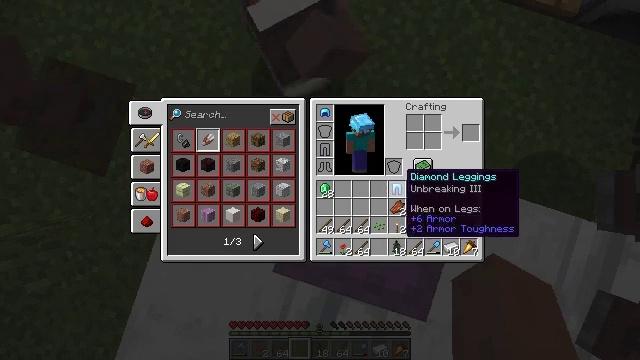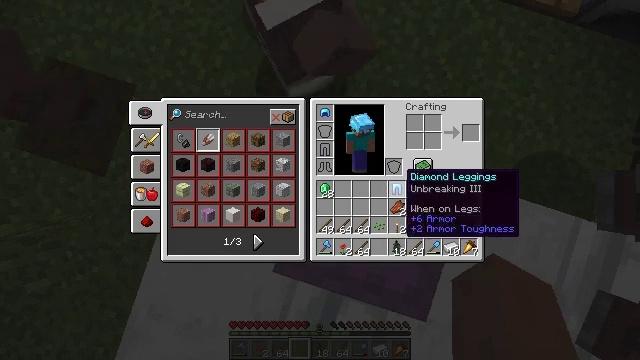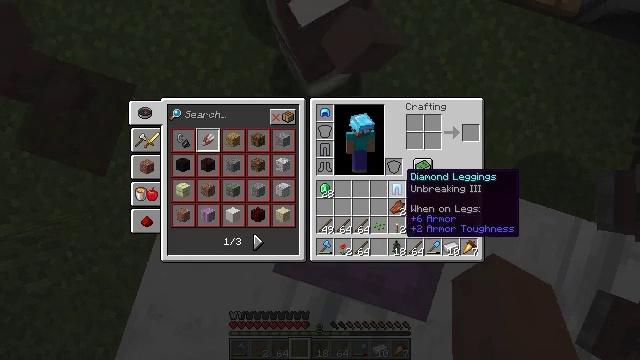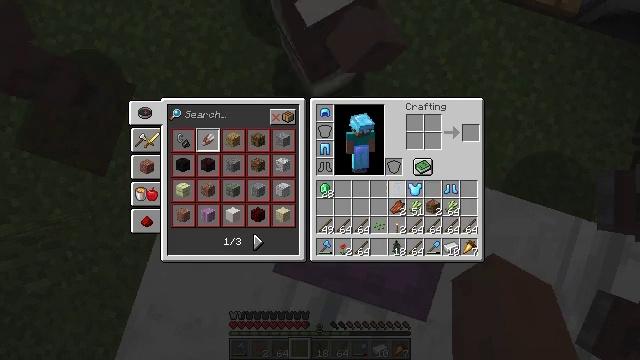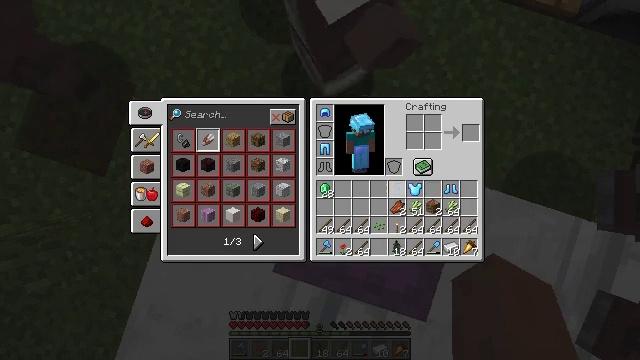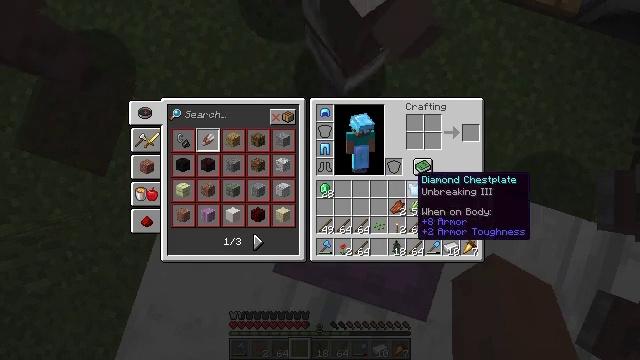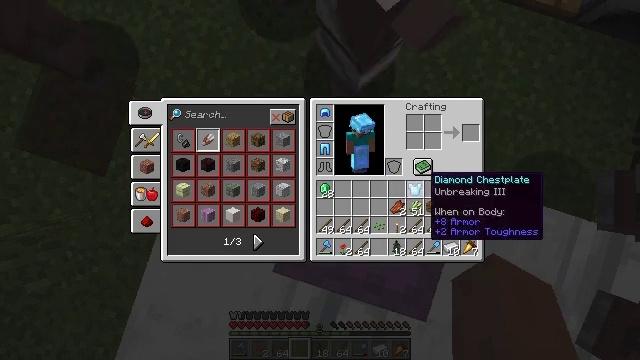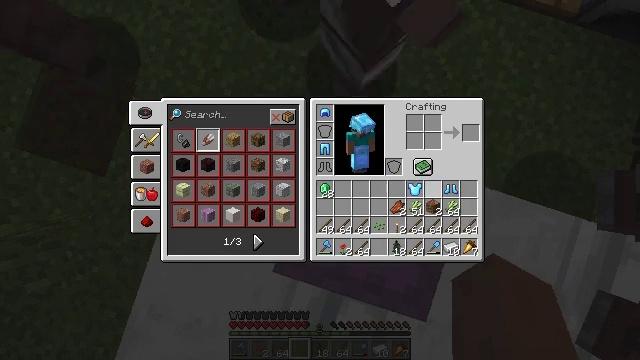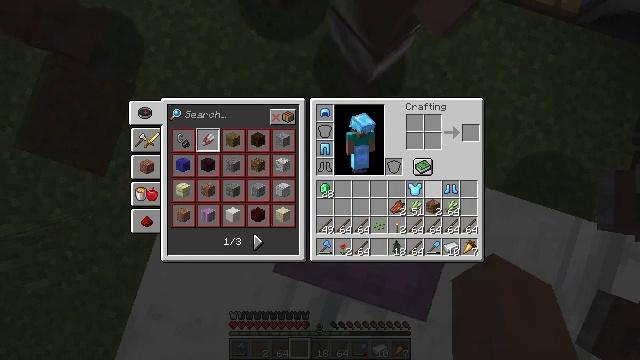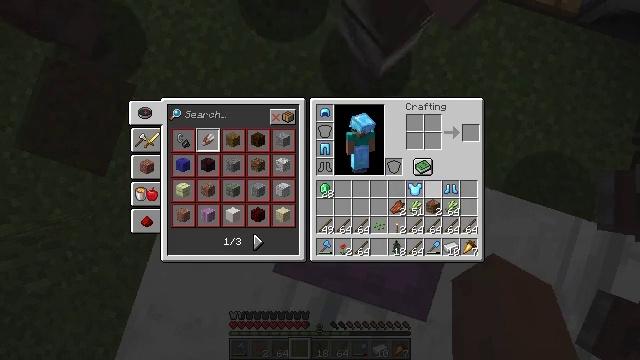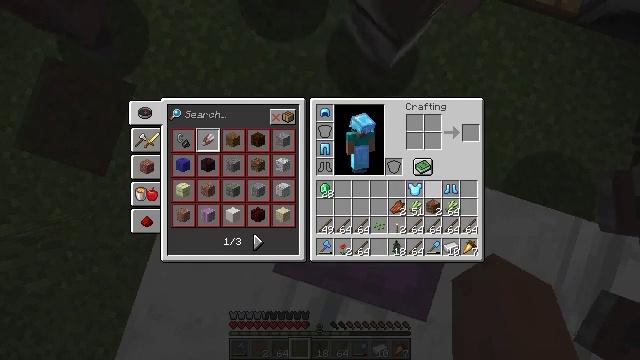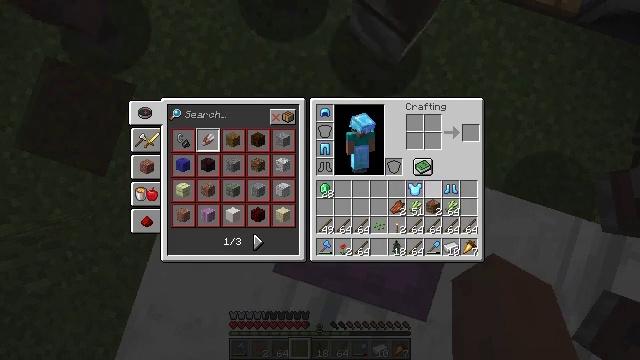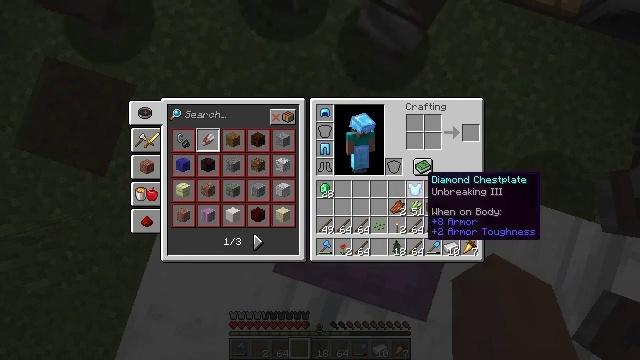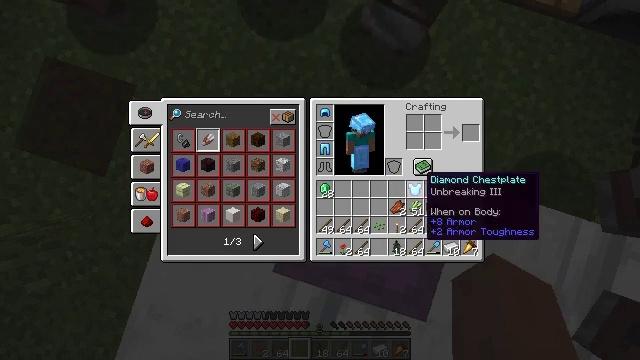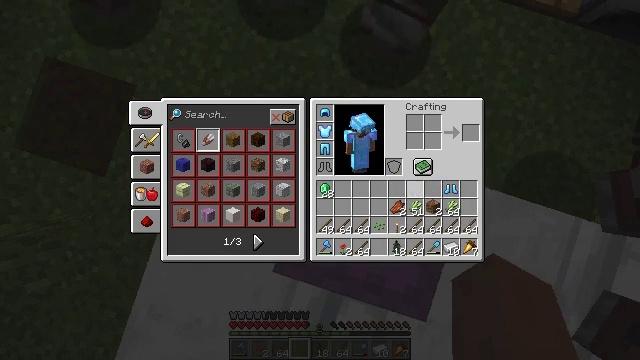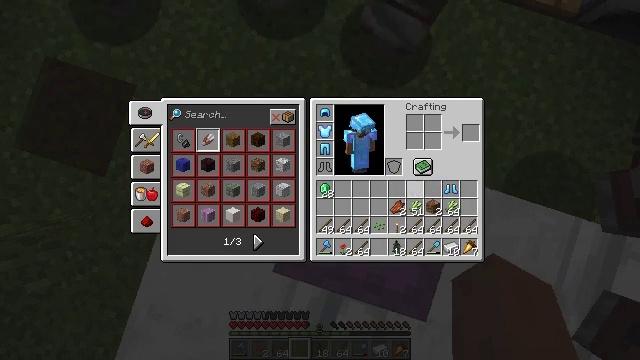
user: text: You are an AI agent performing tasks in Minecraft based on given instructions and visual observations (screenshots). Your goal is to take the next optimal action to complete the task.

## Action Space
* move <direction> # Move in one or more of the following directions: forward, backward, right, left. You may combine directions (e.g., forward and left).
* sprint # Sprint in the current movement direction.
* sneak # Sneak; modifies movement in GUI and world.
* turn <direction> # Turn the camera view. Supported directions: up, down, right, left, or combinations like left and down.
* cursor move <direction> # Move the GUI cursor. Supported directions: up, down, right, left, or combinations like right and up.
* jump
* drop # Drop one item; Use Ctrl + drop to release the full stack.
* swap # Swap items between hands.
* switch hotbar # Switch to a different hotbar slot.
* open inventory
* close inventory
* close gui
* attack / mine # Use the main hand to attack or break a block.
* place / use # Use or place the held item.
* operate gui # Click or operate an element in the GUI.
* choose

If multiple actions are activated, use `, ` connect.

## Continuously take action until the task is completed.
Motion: motion action
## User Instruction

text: Gather the shulker box for storage.
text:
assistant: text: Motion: sneak
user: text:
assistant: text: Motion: sneak
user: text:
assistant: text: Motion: sneak, operate gui
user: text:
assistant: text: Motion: sneak, operate gui
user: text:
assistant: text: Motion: sneak, cursor move right, operate gui
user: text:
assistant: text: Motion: sneak, cursor move right
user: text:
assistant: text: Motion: sneak
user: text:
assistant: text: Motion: sneak
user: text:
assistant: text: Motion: sneak
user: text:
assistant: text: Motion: sneak
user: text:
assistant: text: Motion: sneak
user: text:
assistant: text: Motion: sneak
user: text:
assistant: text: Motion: sneak
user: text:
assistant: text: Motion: sneak, operate gui
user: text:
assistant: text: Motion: sneak, operate gui
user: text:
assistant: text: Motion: sneak, operate gui
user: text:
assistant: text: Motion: sneak, cursor move right
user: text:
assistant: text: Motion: sneak, cursor move right
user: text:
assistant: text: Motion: sneak
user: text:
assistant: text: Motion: sneak
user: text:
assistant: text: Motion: sneak
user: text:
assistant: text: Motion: sneak
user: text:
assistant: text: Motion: sneak, operate gui
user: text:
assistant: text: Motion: sneak, operate gui
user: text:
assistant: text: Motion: sneak, operate gui
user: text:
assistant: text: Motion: sneak
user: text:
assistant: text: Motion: sneak
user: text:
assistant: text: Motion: sneak
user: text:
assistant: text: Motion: sneak
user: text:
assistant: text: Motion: sneak, close inventory